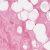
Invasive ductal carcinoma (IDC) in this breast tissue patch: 0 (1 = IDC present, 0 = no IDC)